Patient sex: M
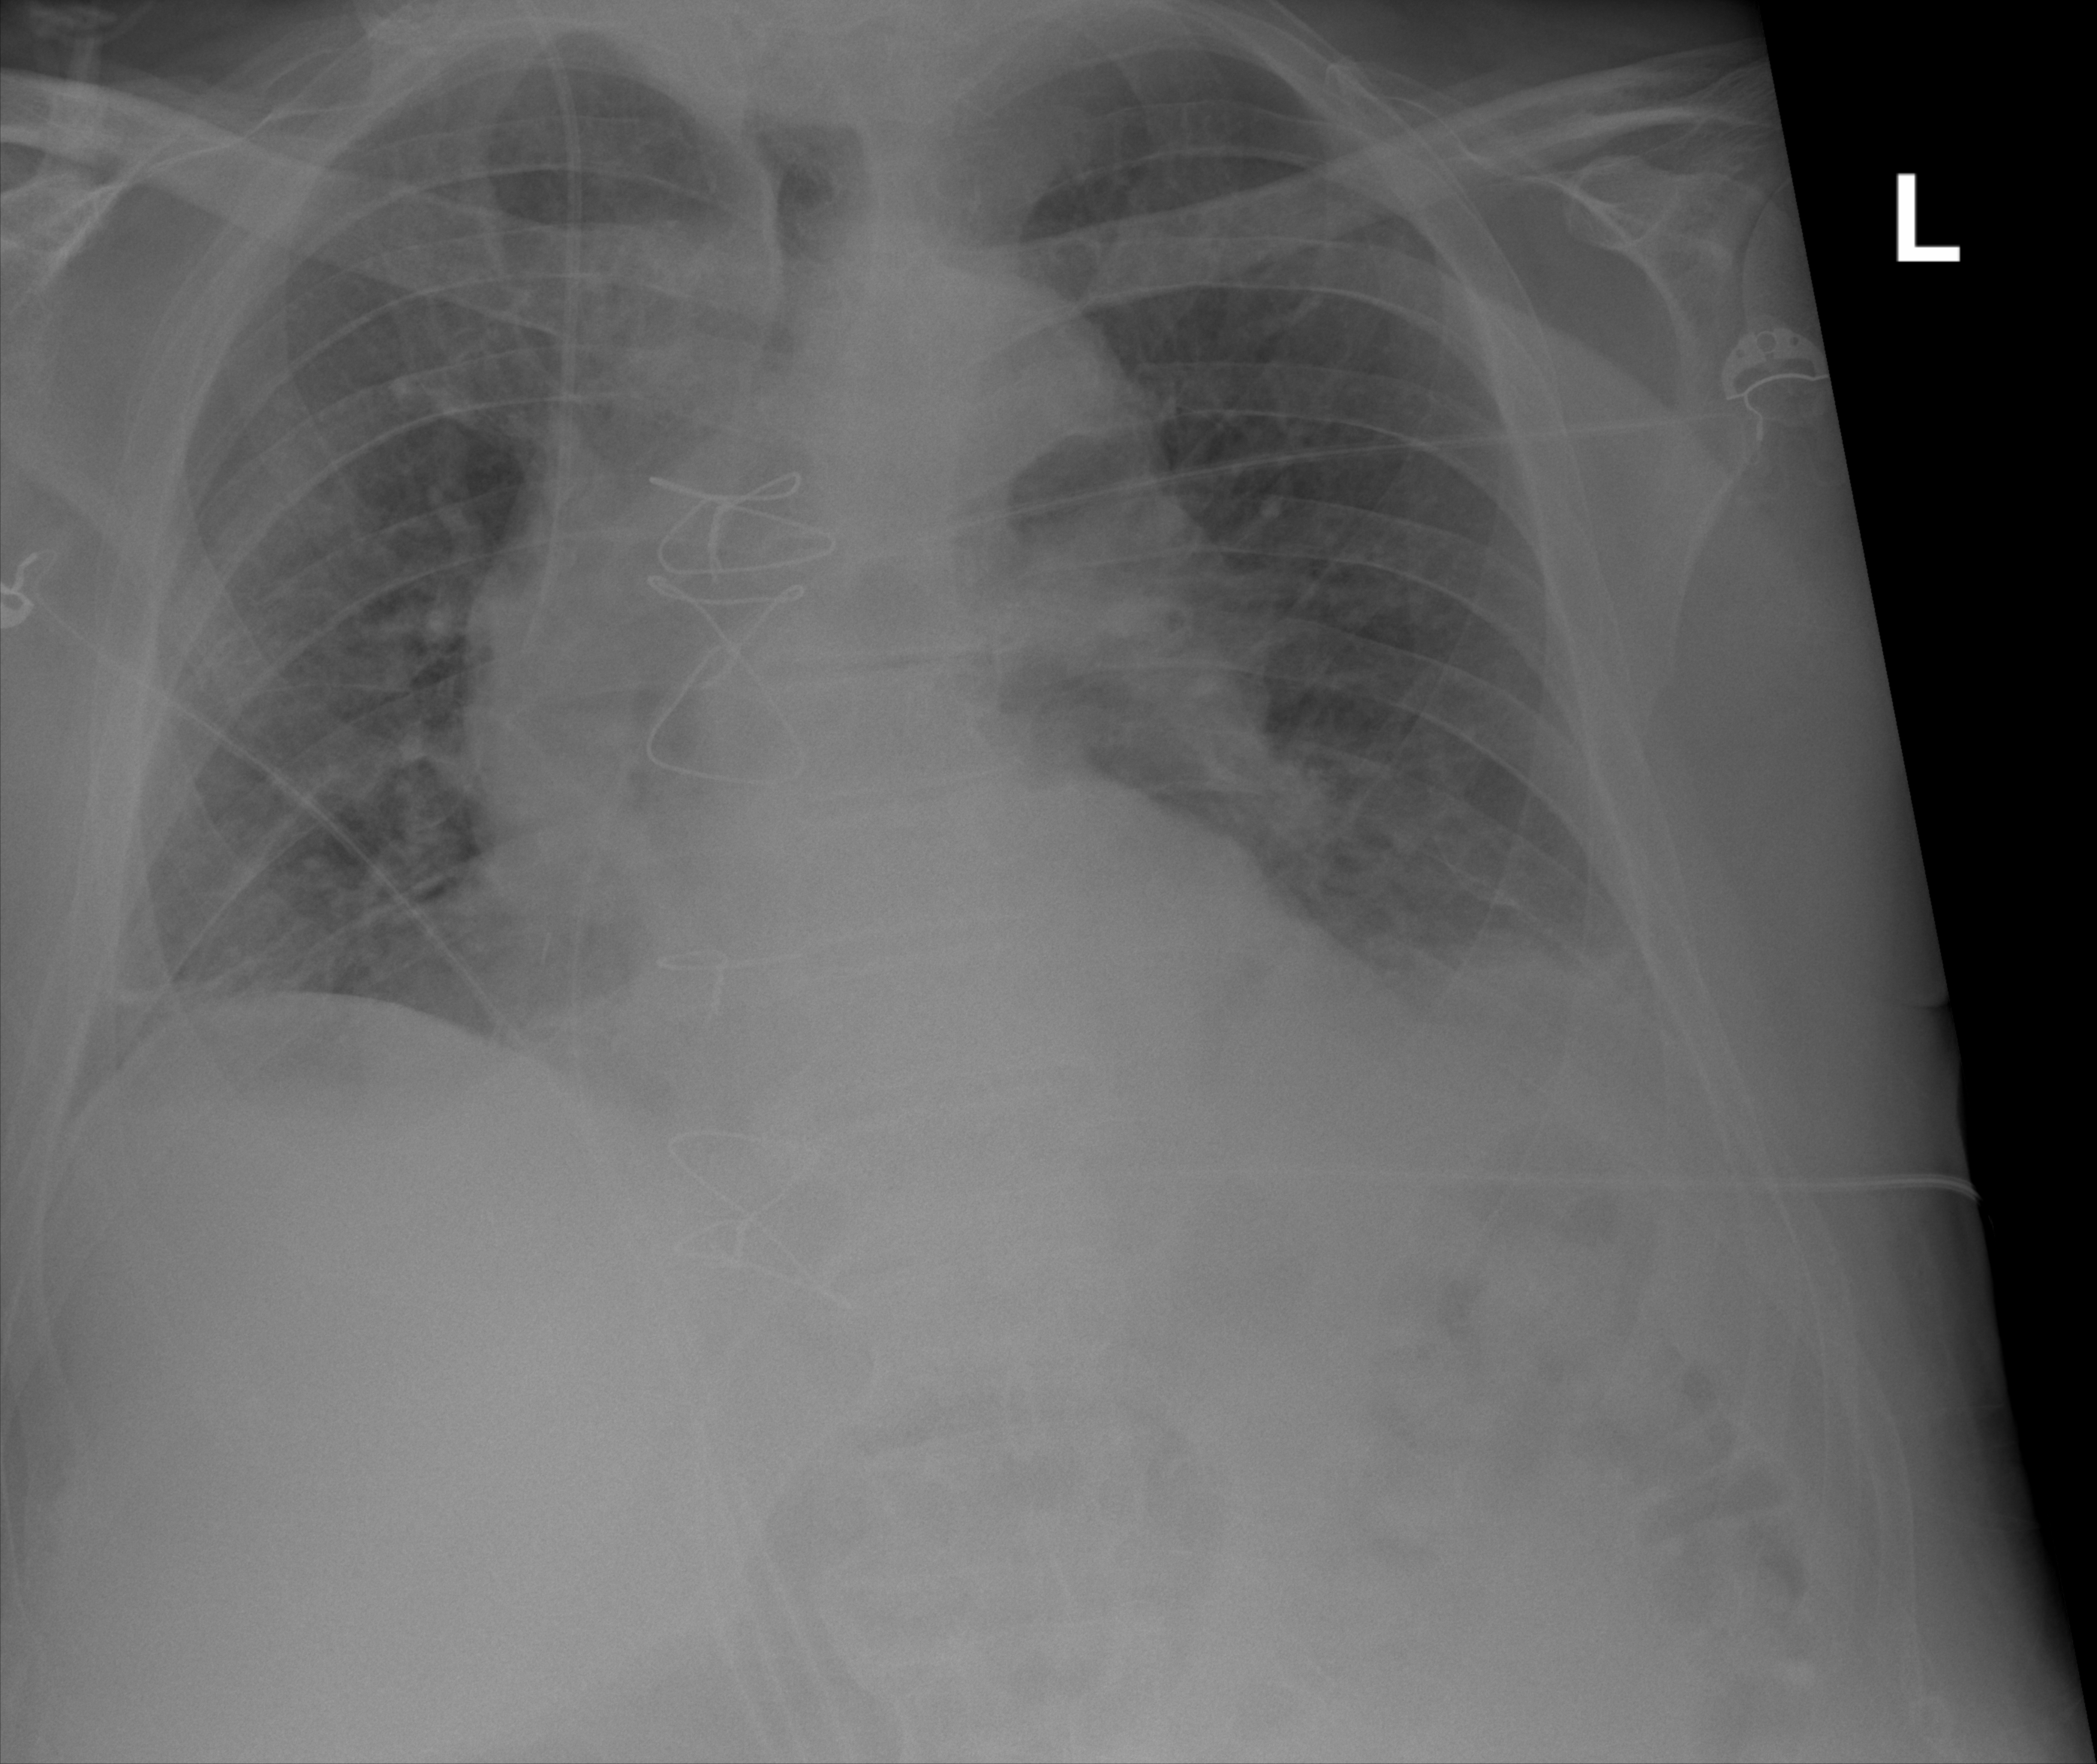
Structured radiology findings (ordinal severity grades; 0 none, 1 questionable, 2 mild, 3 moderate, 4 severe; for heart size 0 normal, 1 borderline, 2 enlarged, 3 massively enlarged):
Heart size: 2
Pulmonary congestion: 2
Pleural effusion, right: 1
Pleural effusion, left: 2
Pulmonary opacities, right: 2
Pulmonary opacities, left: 2
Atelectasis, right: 2
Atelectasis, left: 2